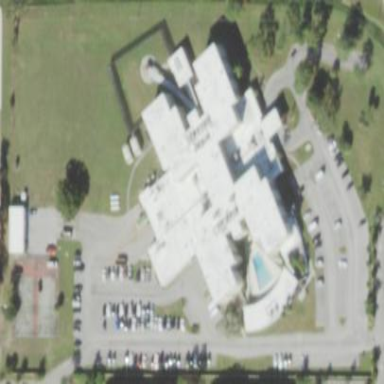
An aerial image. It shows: Hospital providing healthcare services.